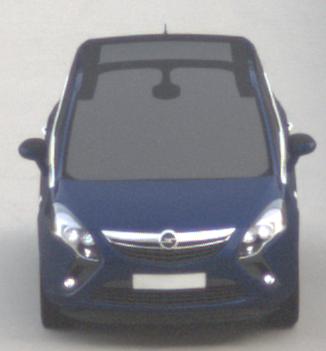
Make: Opel
Model: Zafira Tourer 1.8
Detailed model: Zafira (C) Tourer
Model produced from: 2012/01
Model produced until: 2015/06
Doors: 5
Color: blue
Road condition: dry road
Daytime: sunrise or sunset
Contrast: low contrast